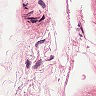
Metastatic tissue present: no